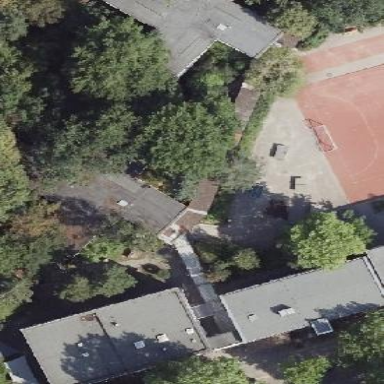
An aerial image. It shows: School building.